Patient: sex M, age 48
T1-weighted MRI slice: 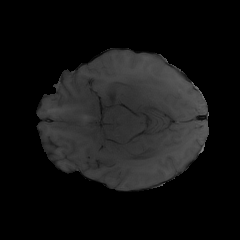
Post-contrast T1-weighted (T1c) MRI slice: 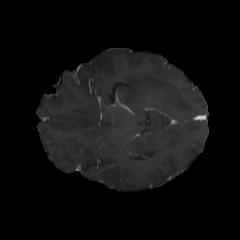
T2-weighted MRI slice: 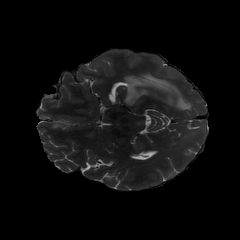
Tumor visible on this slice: yes
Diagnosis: Glioblastoma, IDH-wildtype
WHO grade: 4